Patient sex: M
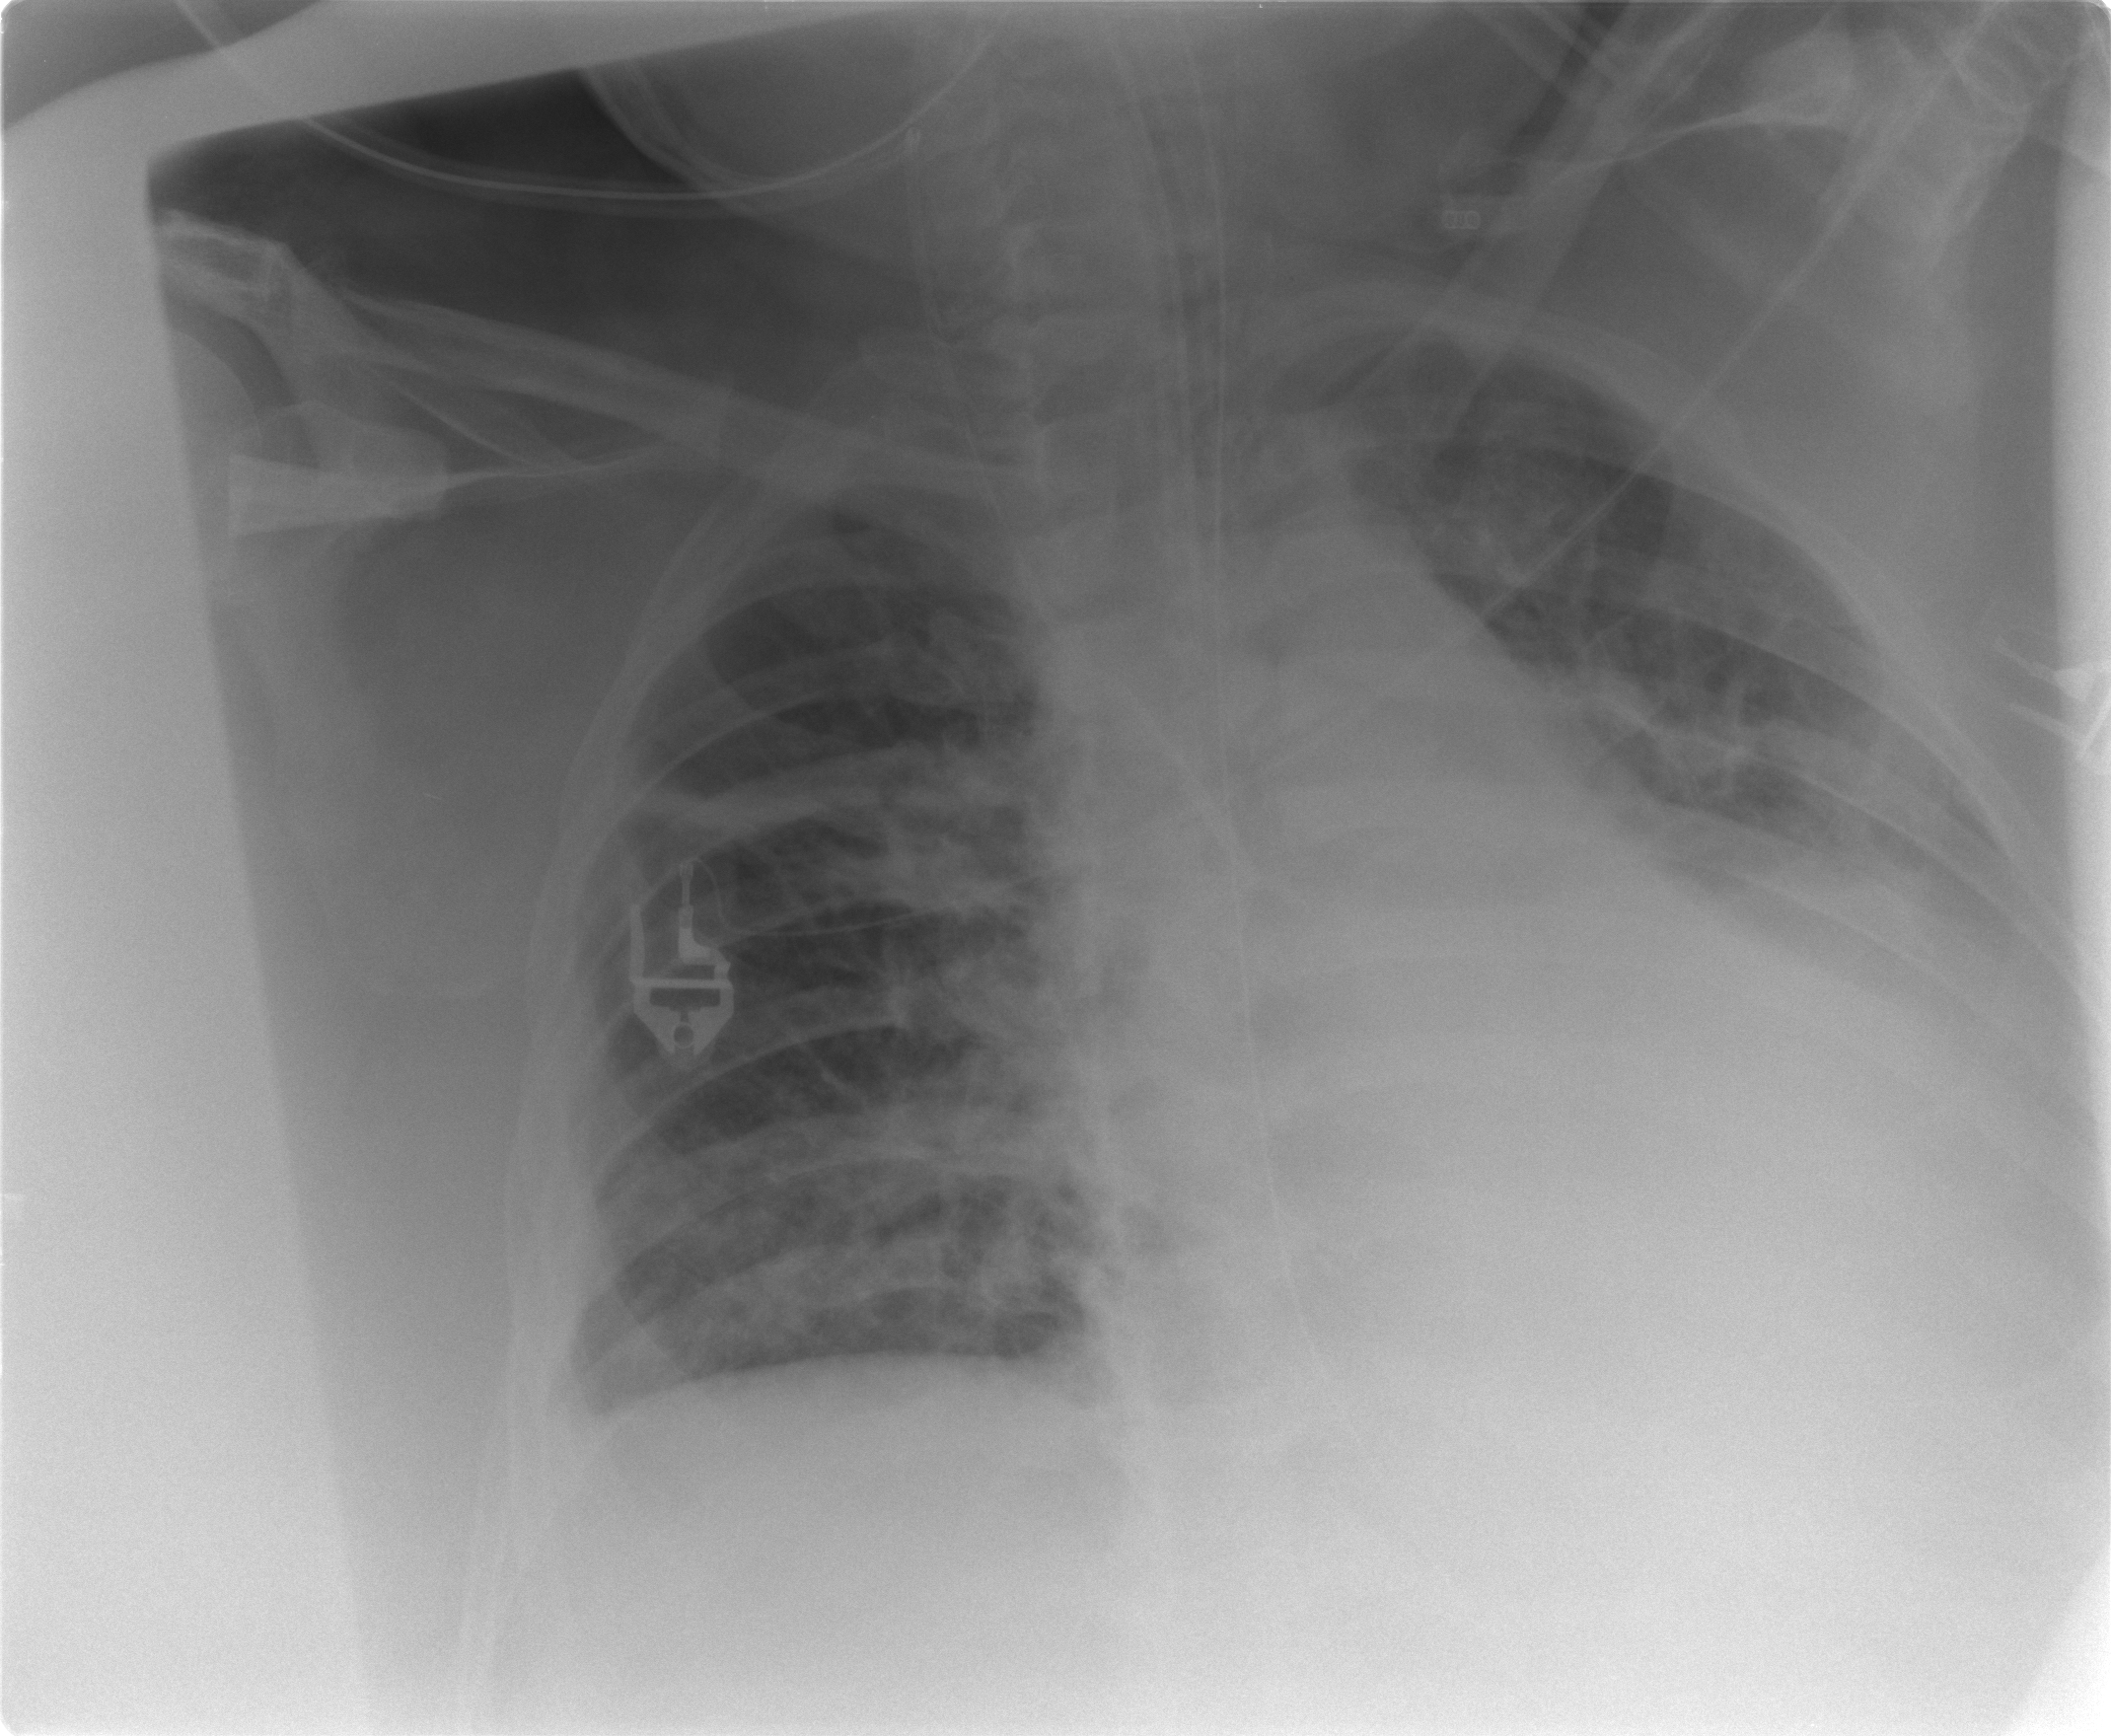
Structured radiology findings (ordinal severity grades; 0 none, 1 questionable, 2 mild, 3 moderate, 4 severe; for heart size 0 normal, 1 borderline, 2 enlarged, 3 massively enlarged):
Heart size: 2
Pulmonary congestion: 1
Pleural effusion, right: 1
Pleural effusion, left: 4
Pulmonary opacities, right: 1
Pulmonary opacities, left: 2
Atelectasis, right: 3
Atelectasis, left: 3